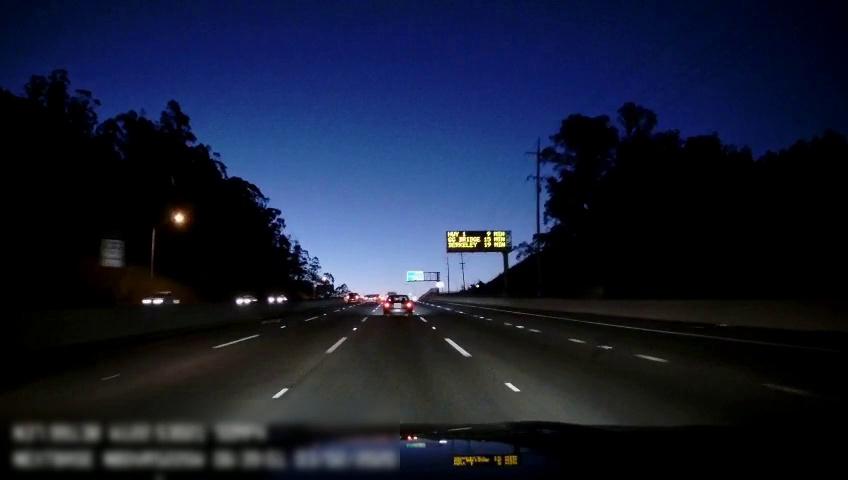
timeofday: Night
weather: Other
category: Drivable Space
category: Vehicles | Car
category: Vehicles | Truck
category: Vehicles | Car
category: Vehicles | Car
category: Vehicles | Car
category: Vehicles | Car
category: Lanes | Alternate Lane
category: Lanes | Alternate Lane
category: Lanes | Current Lane
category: Lanes | Current Lane
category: Lanes | Alternate Lane
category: Lanes | Alternate Lane
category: Traffic | Signs
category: Traffic | Signs